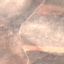
Land use / land cover class: PermanentCrop